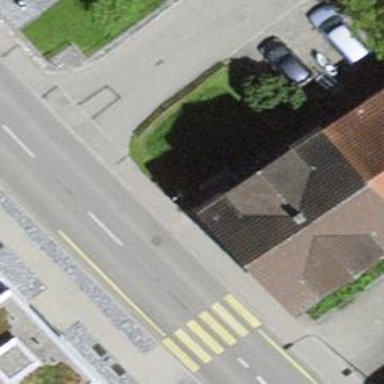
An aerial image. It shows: Bus stop with platform for public transport.